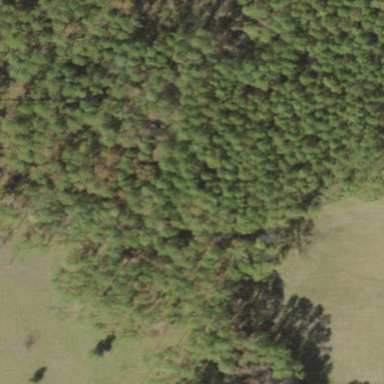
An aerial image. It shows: Forest area dominated by needle-leaved trees.